Interaction volume radius: 5 \u00c5
Interaction volume height: 10 \u00c5
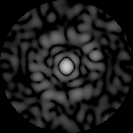
Disorder parameter: 0.818